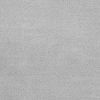
Atmospheric dust classification: dusty